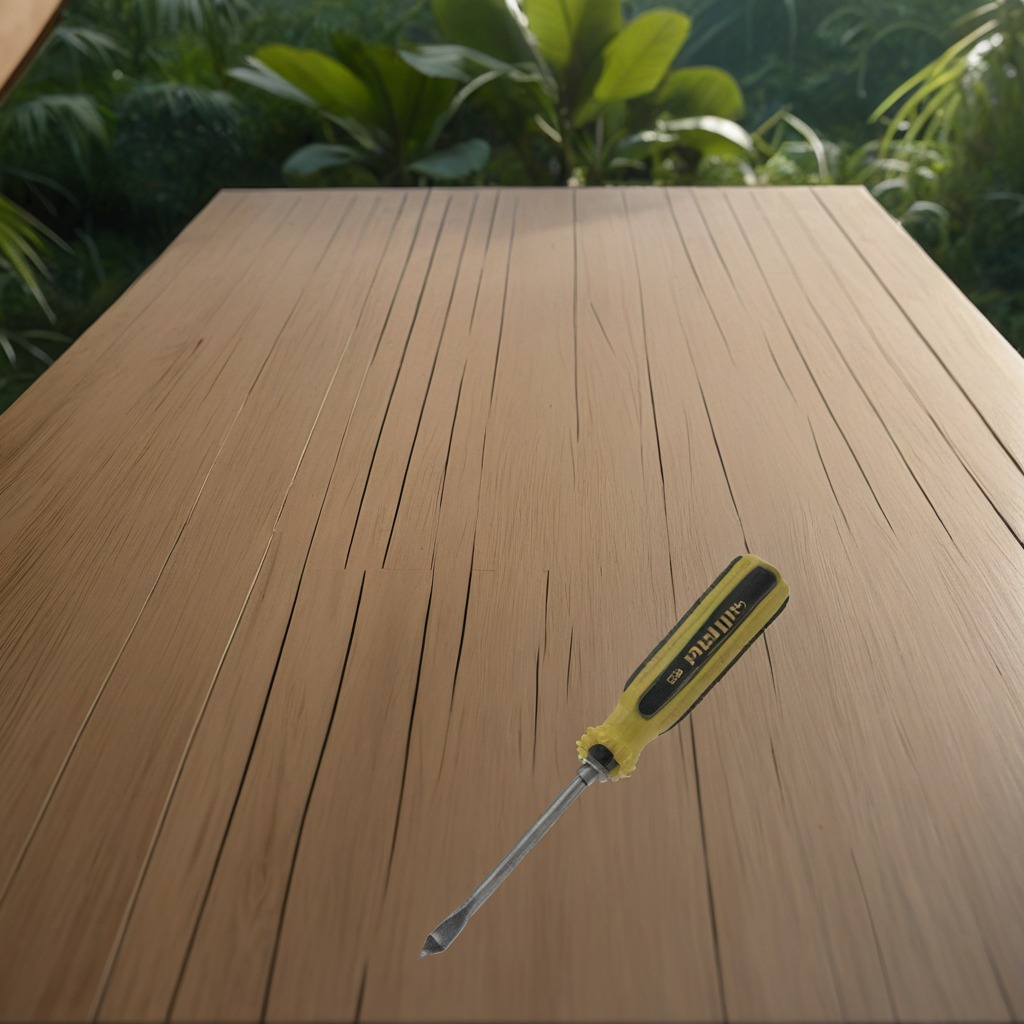
A screwdriver lies on a clean wooden table inside a jungle field workshop tent humid ambient light worn but